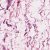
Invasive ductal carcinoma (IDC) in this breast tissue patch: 1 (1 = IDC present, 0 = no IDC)